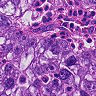
Metastatic tissue present: yes